Question: After a fresh install of Lion and Xcode 4.1 from the Mac App Store, I would like to install alongside.
I heard that this perfectly safe to install it in another directory (considering the first to be on /Developer). The only thing to remember is that running 'xcodebuild' would result in launching the last one installed.
But I have another issue while installing it, even f I changed the directory it clearly says that it will upgrade Xcode Toolset, System Tools and UNIX Development and that they can only be located is /Developer and for one installation per system, here is a screenshot :

So how to have another clean instance of Xcode and SDKs without screwing up the one ?
Thanks a lot.
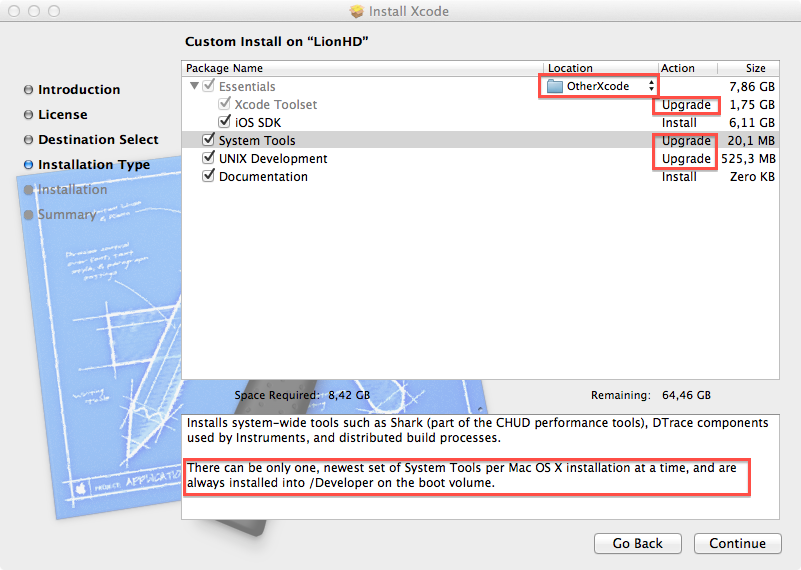
Answer: It doesn't seem to be possible to install the System Tools on both versions. I've never had success with that.
One thing to note, if you install an older version of xCode side-by-side with the latest version, the "Build Archive" function in the Organizer will not function. The only remedy I found was to remove both xCodes and reinstall the one I wanted to use for building the archive. It was a painful process.